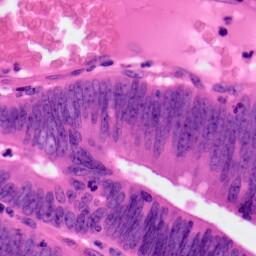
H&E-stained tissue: Colon